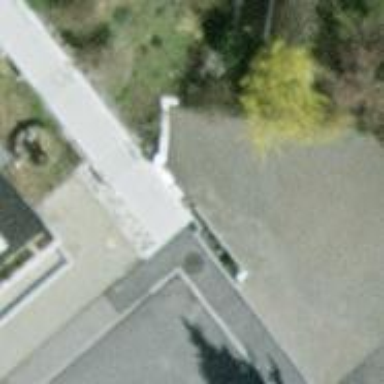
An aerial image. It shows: Road with steps.